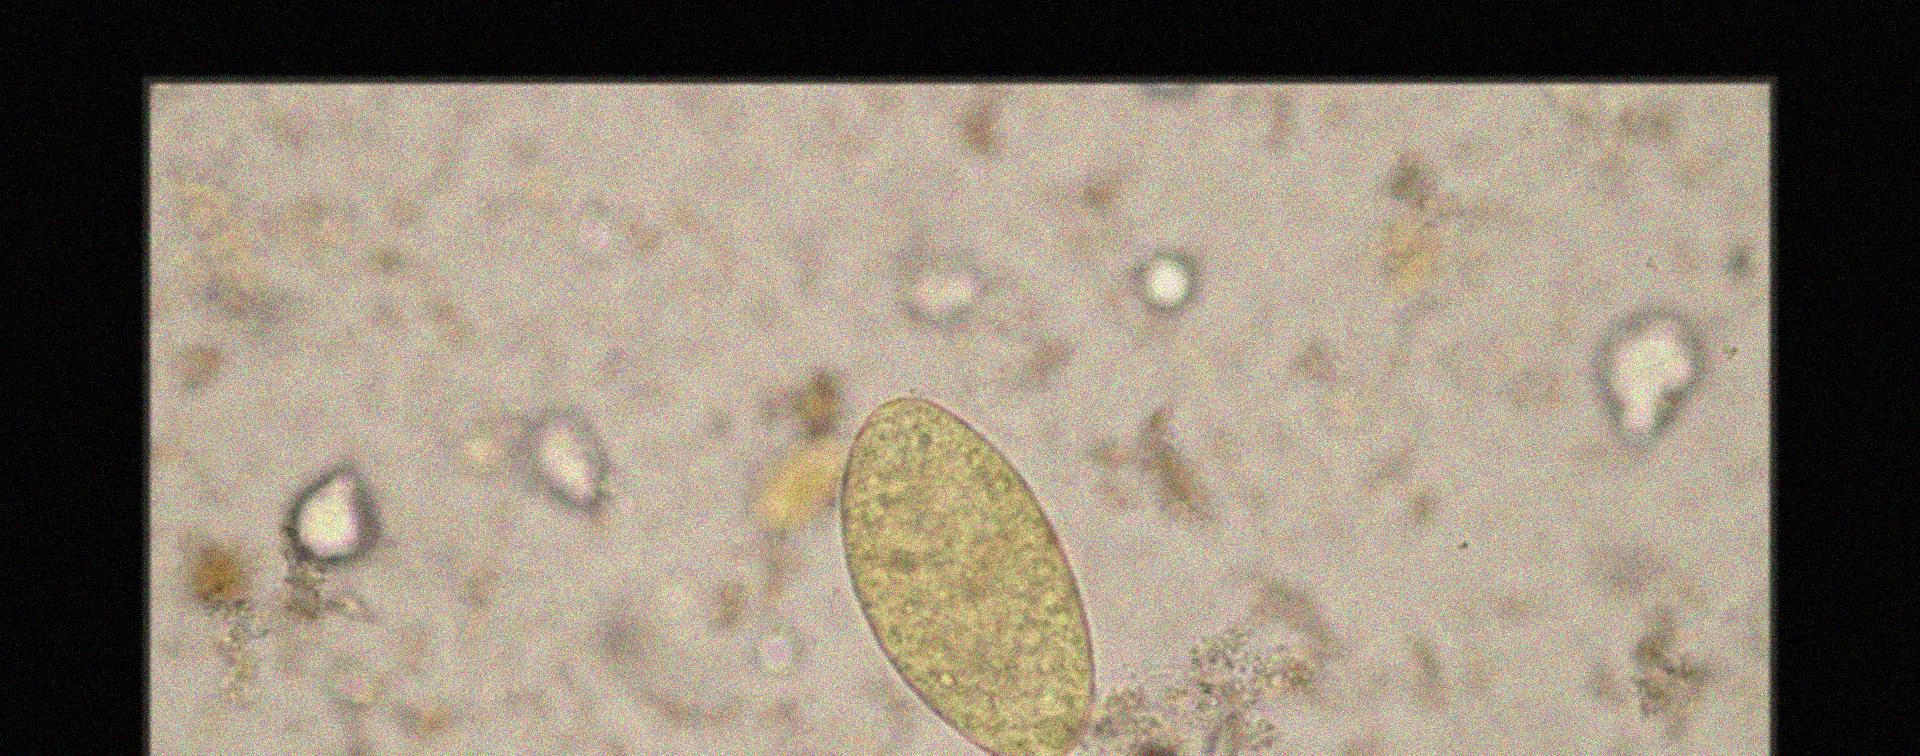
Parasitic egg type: Fasciolopsis buski